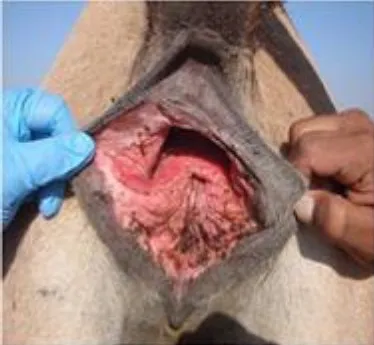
Third degree perineal laceration in a female camel.
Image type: medical_photograph (other_medical_photograph)